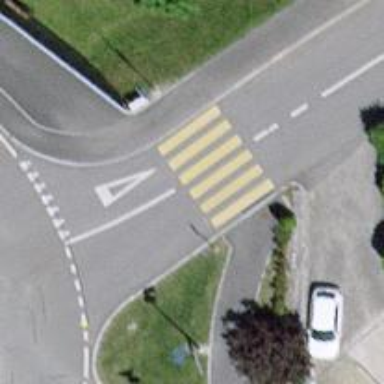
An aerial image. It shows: Zebra crossing on the road.